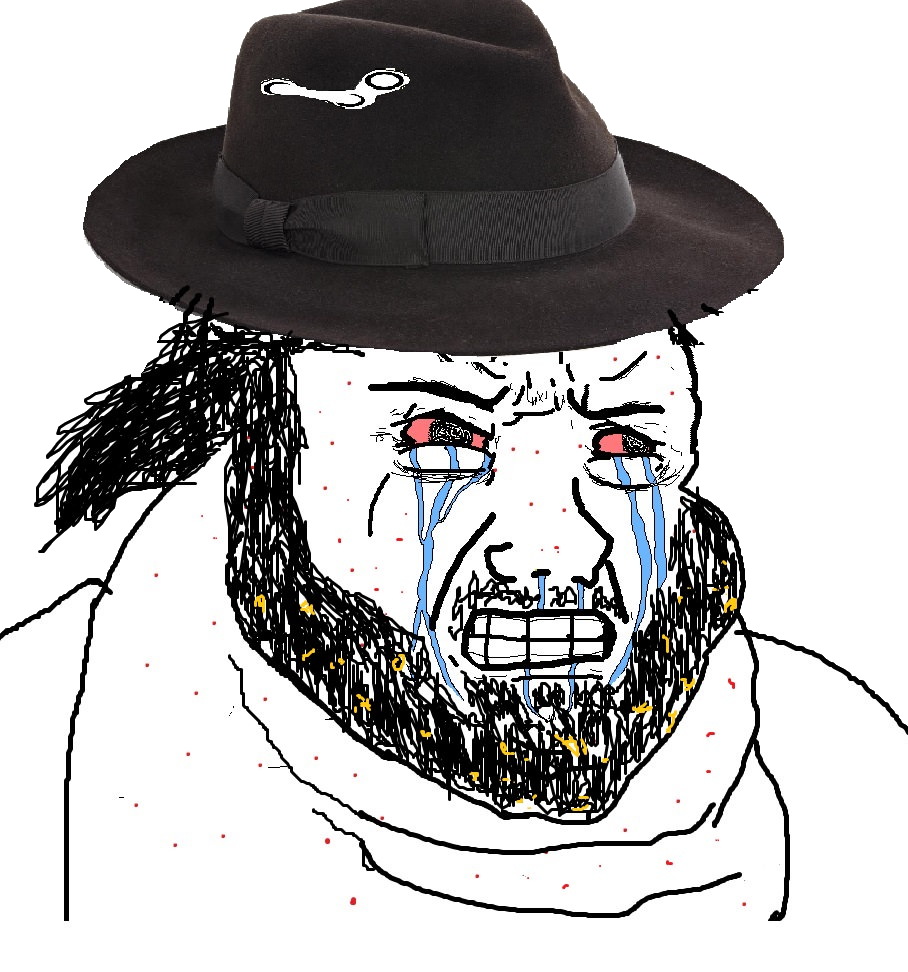
Label: 5_Blobjak